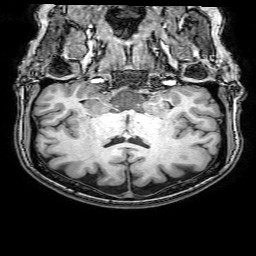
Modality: T1w
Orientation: sagittal
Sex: female
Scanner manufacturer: philips
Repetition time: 0.008093 s
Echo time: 0.0037 s